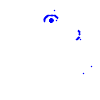
Particle: electron